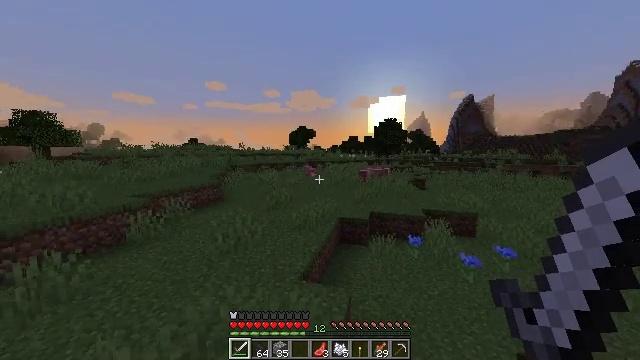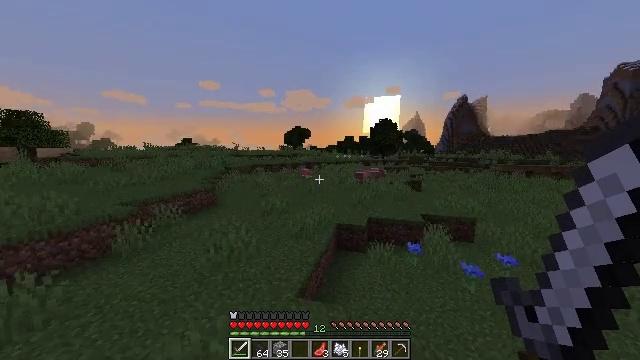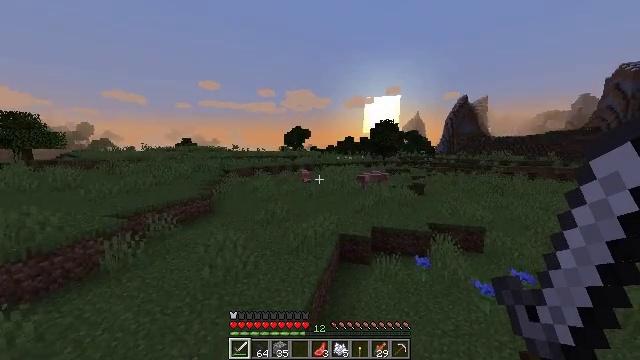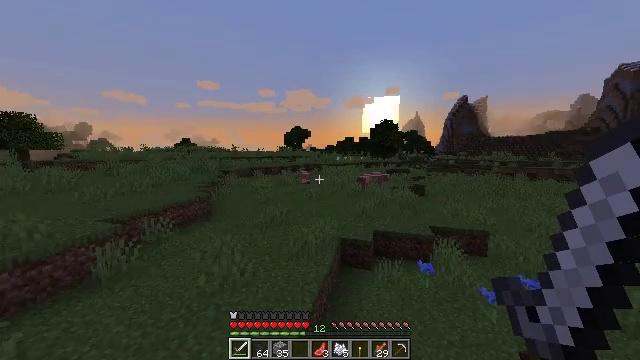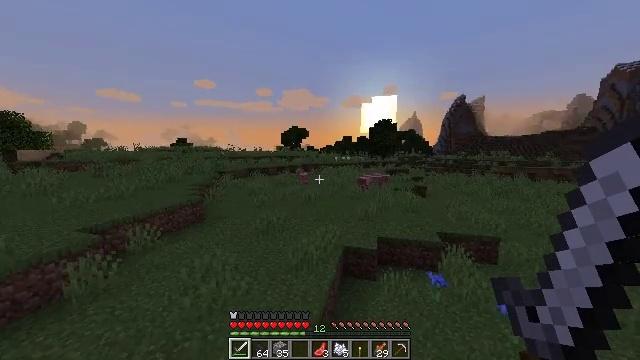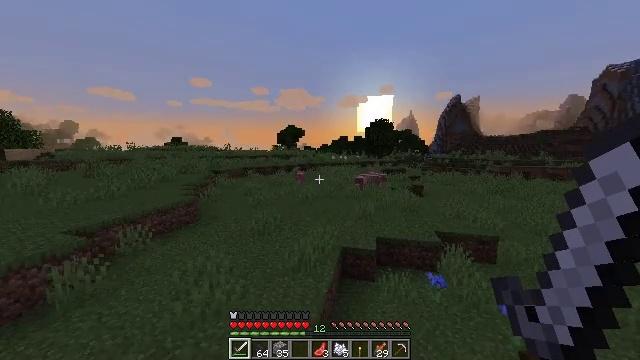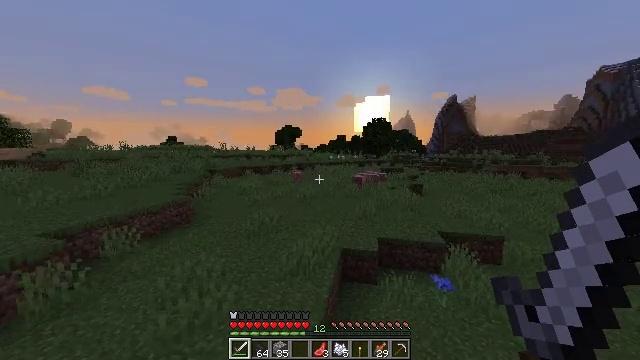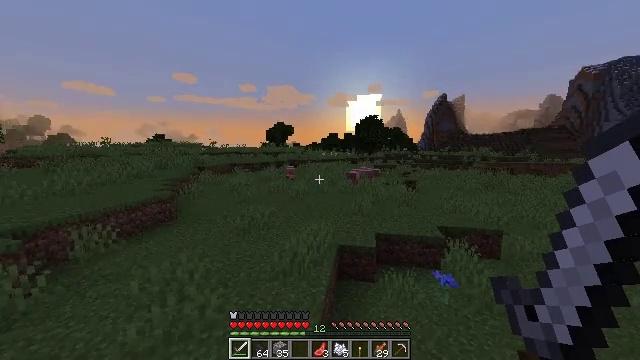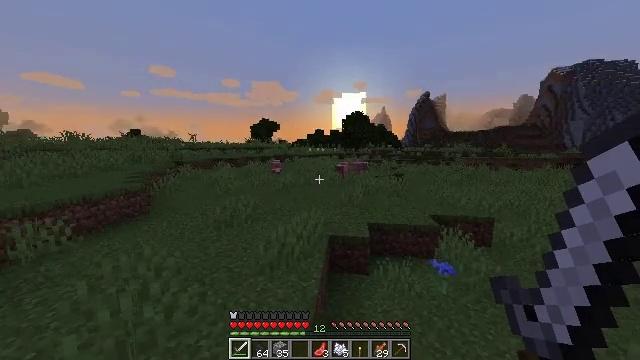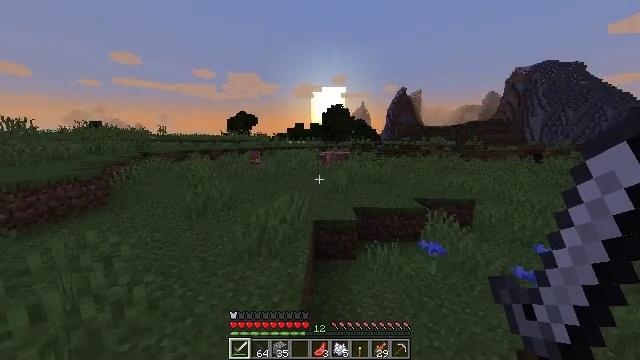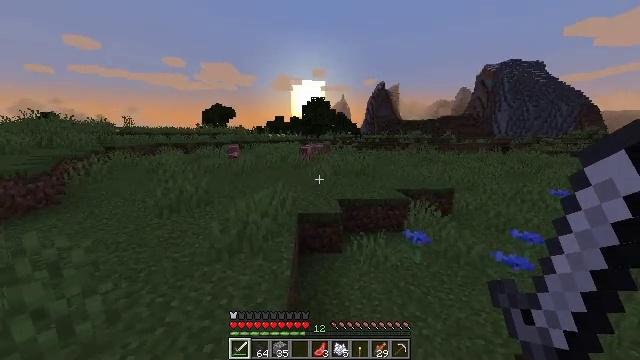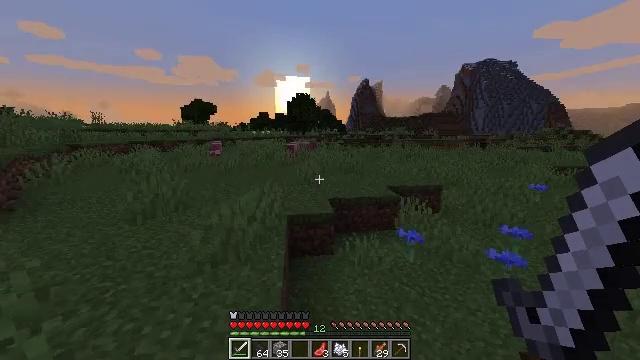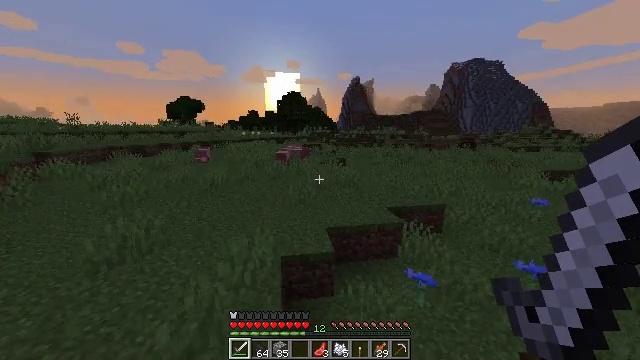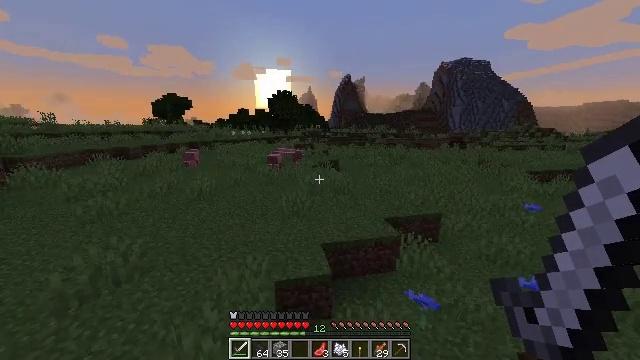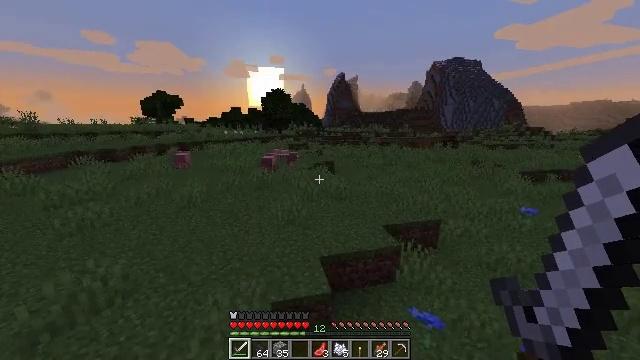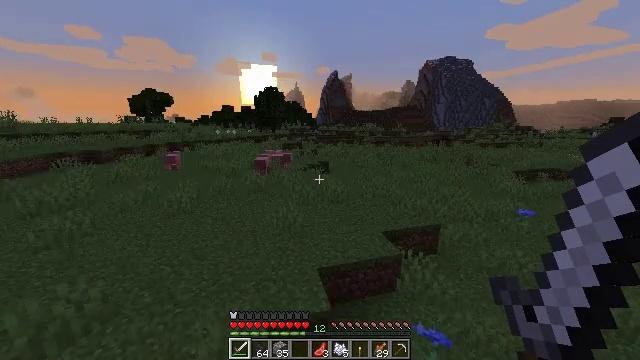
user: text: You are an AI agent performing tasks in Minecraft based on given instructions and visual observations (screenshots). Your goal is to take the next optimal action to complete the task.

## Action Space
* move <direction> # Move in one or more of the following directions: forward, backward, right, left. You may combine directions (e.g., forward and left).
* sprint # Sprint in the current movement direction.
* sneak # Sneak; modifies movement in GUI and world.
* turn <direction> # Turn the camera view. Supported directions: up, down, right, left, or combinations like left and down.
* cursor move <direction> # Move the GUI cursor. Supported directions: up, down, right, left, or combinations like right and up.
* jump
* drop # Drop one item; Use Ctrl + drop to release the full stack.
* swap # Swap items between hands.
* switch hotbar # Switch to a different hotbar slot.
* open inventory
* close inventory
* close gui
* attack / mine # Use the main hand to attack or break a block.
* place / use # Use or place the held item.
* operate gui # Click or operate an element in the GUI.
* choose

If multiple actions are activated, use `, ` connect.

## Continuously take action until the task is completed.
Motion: motion action
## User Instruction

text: Cook a cooked salmon.
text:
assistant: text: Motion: move forward, turn right, jump
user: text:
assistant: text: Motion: move forward, jump
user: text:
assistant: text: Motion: move forward, jump
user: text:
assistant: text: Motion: move forward, jump
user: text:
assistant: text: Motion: move forward, jump
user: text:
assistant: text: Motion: move forward, jump
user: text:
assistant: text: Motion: move forward, turn right, jump
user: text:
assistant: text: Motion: move forward, turn right, jump
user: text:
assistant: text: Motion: move forward, turn right and down, jump
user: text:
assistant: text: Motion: move forward, turn right and down, jump
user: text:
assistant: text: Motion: move forward, turn right, jump
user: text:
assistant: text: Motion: move forward, turn right, jump
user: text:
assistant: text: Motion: move forward, turn right, jump
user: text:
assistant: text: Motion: move forward, turn right, jump
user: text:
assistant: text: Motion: move forward, turn right, jump
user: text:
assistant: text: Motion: move forward, jump
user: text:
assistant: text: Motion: move forward, jump
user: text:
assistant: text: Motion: move forward, jump
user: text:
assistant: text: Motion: move forward, turn right, jump
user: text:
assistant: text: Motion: move forward, jump
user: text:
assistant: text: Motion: move forward, jump
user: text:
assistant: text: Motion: move forward, jump
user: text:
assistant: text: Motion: move forward, jump
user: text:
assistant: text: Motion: move forward, jump
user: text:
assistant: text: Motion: move forward, jump
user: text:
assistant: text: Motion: move forward, jump
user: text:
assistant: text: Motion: move forward, jump
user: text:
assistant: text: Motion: move forward, jump
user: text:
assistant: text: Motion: move forward, jump
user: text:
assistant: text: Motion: move forward, jump